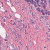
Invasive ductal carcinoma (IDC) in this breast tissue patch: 0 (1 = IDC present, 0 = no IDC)